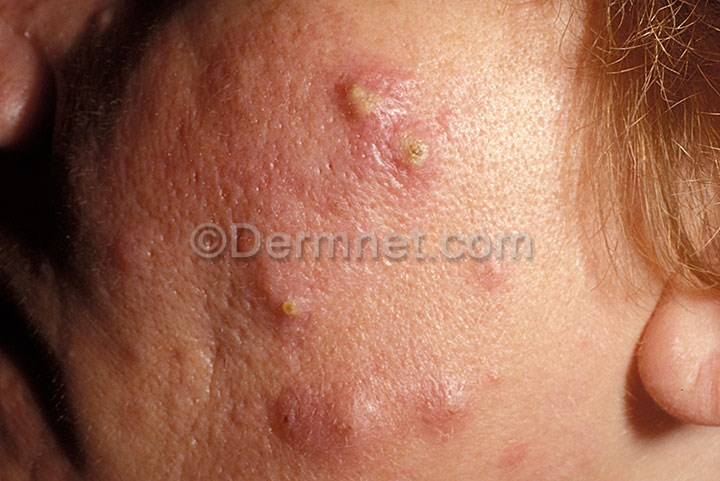
Disease: Acne and Rosacea Photos